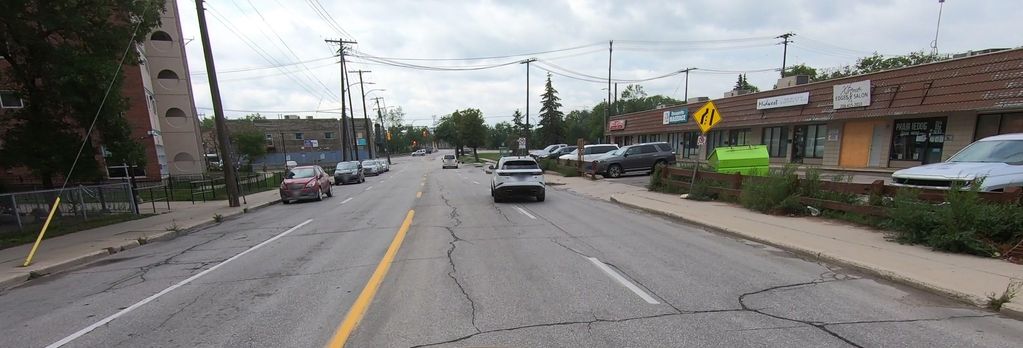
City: winnipeg